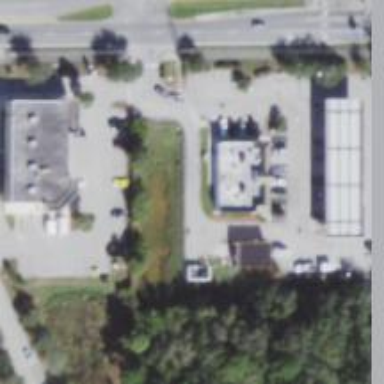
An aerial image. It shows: Convenience shop.